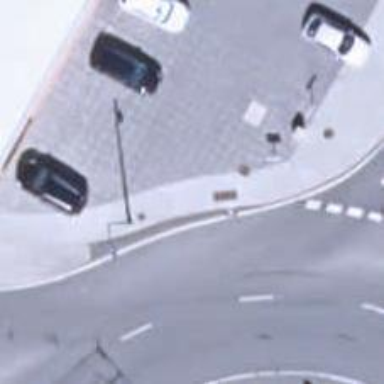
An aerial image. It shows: Sidewalk along the footway.